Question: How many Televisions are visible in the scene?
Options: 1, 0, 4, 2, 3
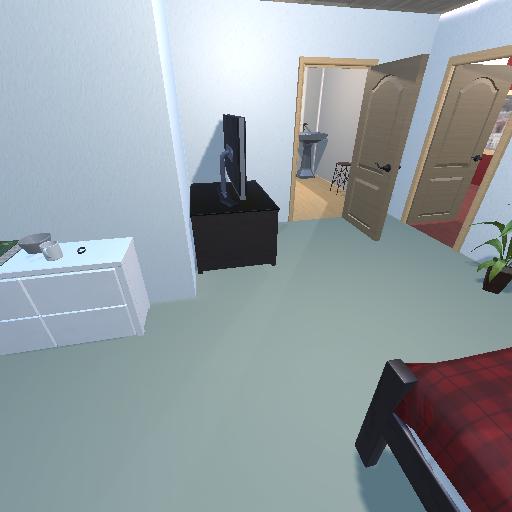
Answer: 1